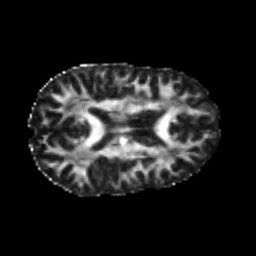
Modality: FA
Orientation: axial
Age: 23
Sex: female
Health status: healthy
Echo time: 0.074 s